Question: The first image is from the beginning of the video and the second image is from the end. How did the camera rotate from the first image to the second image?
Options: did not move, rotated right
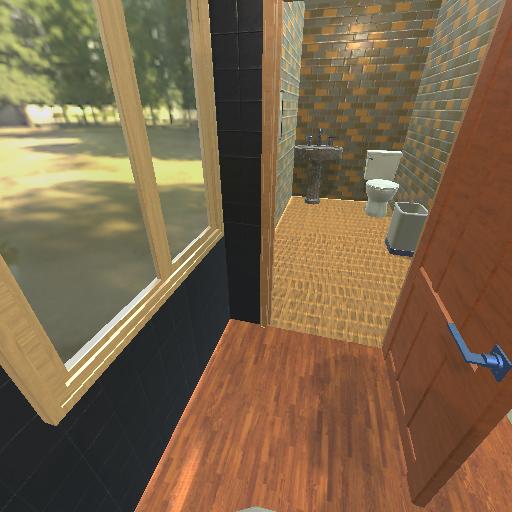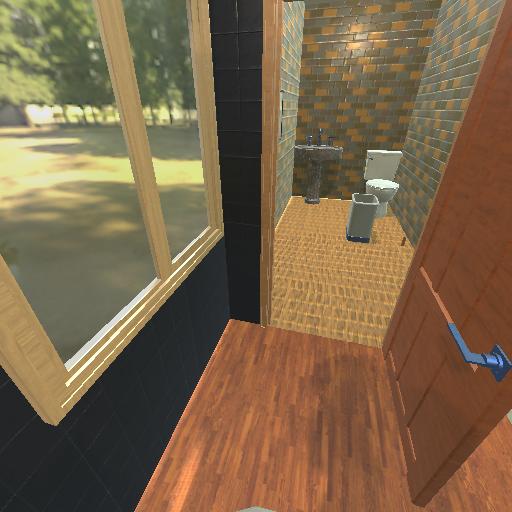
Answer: did not move